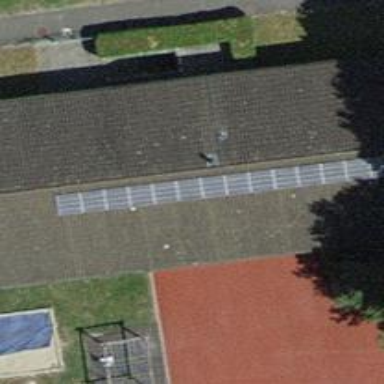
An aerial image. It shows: Kindergarten.